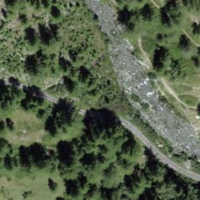
EUNIS habitat code: 31
Species observed at this site:
Vaccinium myrtillus